The image is an STFT spectrogram (time versus frequency) of a rolling-element bearing's vibration signal. Diagnose the bearing from this image, choosing from: normal, inner_race, outer_race, ball.
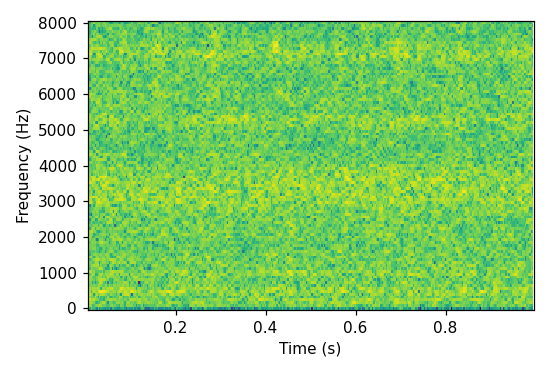
Answer: normal